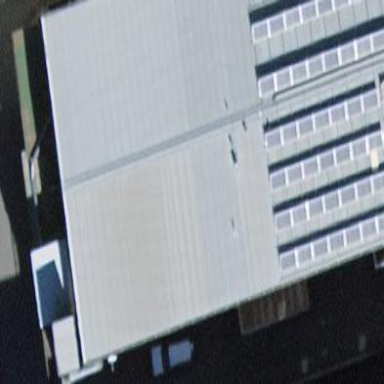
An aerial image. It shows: Commercial building.